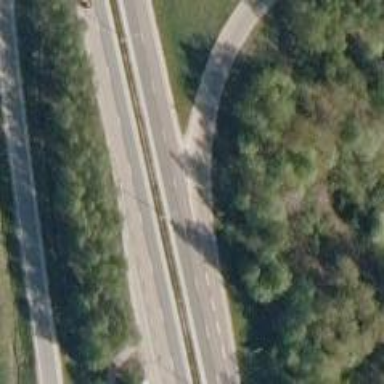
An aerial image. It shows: Asphalt road classified as trunk highway.